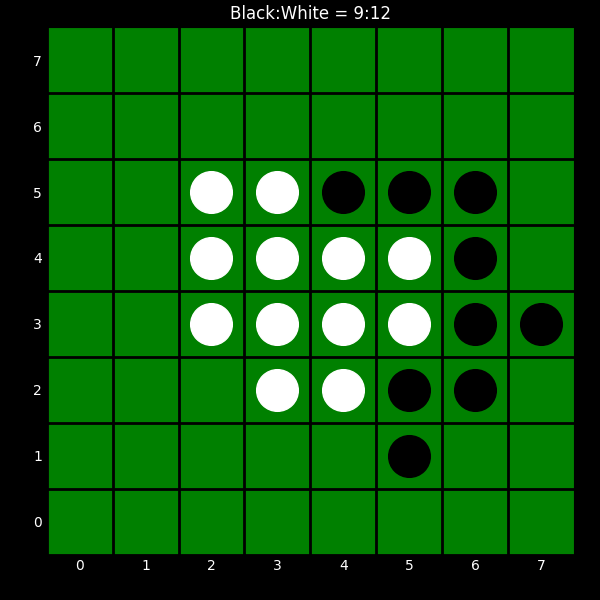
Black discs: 9
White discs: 12